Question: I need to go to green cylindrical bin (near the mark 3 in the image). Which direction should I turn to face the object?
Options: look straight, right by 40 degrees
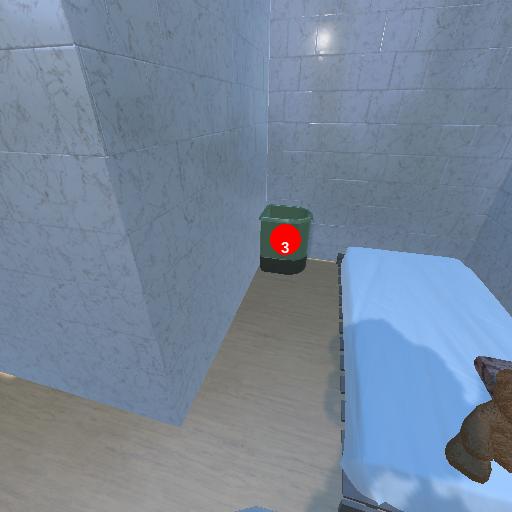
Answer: look straight